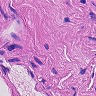
Metastatic tissue present: no